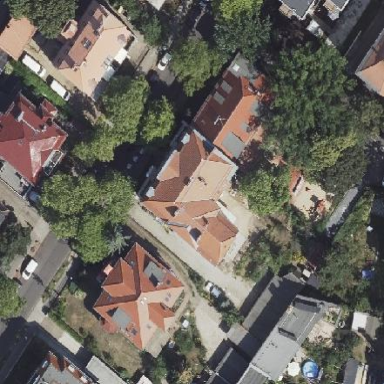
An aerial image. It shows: Charming apartments building with mansard roof design.